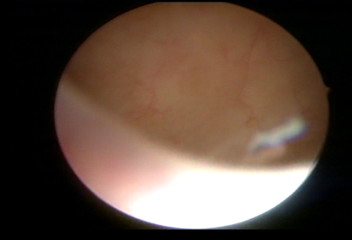
Modality: WLC
Class: Normal mucosa
Bladder cancer association: No